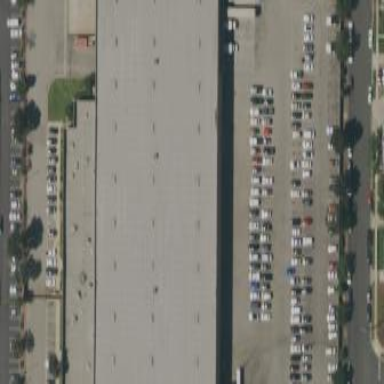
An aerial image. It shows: Warehouse that serves as post depot.